【题型】选择题　【知识点】函数　【难度】medium
已知函数$f(x)=A\sin(\omega x+\phi)\left(A>0,\ \omega>0,|\phi|<\dfrac{\pi}{2}\right)$的部分图象如图所示，则下列判断正确的是（\quad）

\noindent

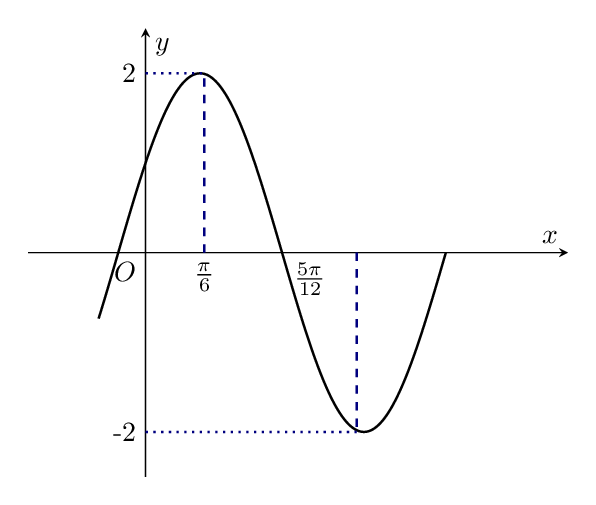
【解答】
\noindent A．函数的图象关于点$\left(-\dfrac{\pi}{3},0\right)$对称

\noindent B．函数的图象关于直线$x=-\dfrac{\pi}{6}$对称

\noindent C．函数$f(2x)$的最小正周期为$\pi$

\noindent D．当$\dfrac{\pi}{6}\leq x\leq\dfrac{7\pi}{6}$时，函数$f(x)$的图象与直线$y=2$围成的封闭图形面积为$2\pi$

\noindent \textbf{【答案】}D

\noindent \textbf{【分析】}由函数的图象的顶点坐标求出$A$，由周期求出$\omega$，由五点法作图求出$\phi$的值，可得$f(x)$的解析式，再根据余弦函数的图象和性质，判断各个选项是否正确，从而得出结论．

\noindent \textbf{【详解】}解：函数$f(x)=A\sin(\omega x+\phi)\left(A>0,\ \omega>0,|\phi|<\dfrac{\pi}{2}\right)$的部分图象，可得$A=2$，
\noindent $\dfrac{1}{4}\cdot\dfrac{2\pi}{\omega}=\dfrac{5\pi}{12}-\dfrac{\pi}{6}$，$\therefore\omega=2$．

\noindent 再根据五点法作图可得$2\cdot\dfrac{\pi}{6}+\phi=\dfrac{\pi}{2}$，$\therefore\phi=\dfrac{\pi}{6}$，$f(x)=2\sin\left(2x+\dfrac{\pi}{6}\right)$．

\noindent 令$x=-\dfrac{\pi}{3}$，求得$f(x)=-2$，为函数的最小值，故A错误；

\noindent 令$x=-\dfrac{\pi}{6}$，求得$f(x)=-1$，不是函数的最值，故B错误；

\noindent 函数$f(2x)=2\sin\left(4x+\dfrac{\pi}{6}\right)$的最小正周期为$\dfrac{2\pi}{4}=\dfrac{\pi}{2}$，故C错误；

\noindent 当$\dfrac{\pi}{6}\leq x\leq\dfrac{7\pi}{6}$时，$\dfrac{\pi}{2}\leq 2x+\dfrac{\pi}{6}\leq\dfrac{5\pi}{2}$，函数$f(x)$的图象与直线$y=2$围成的封闭图形为
\noindent $x=\dfrac{\pi}{6}$、$x=\dfrac{7\pi}{6}$、$y=2$、$y=-2$构成的矩形的面积的一半，

\noindent 矩形的面积为$\pi\cdot(2+2)=4\pi$，故函数$f(x)$的图象与直线$y=2$围成的封闭图形面积为$2\pi$，

\noindent 故D正确，

\noindent 故选D.

\noindent \textbf{【点睛】}本题主要考查由函数$y=A\sin(\omega x+\phi)$的部分图象求解析式，由函数的图象的顶点坐标求出$A$，由周期求出$\omega$，由五点法作图求出$\phi$的值，余弦函数的图象和性质，属于中档题．